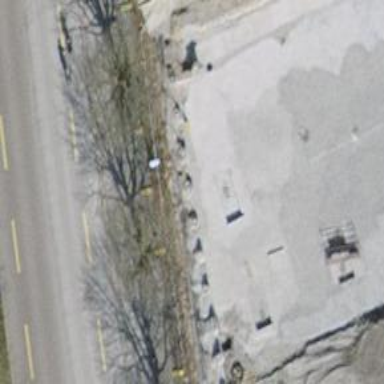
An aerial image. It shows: Parking entrance.